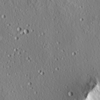
Label: not_dusty